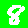
Digit: 8